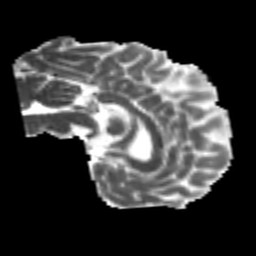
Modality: MD
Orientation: sagittal
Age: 22
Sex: male
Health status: healthy
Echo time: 0.074 s